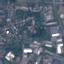
Label: Industrial